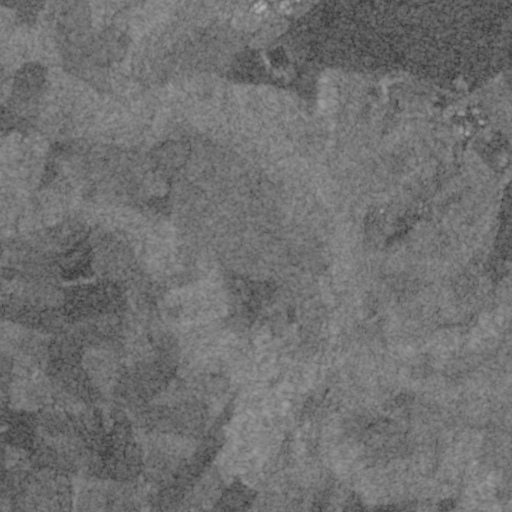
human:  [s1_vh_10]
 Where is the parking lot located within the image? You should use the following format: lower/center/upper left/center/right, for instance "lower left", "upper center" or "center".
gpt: The parking lot is located in the upper center of the image.
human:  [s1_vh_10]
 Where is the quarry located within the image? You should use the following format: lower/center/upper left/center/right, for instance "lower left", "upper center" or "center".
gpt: The quarry is located in the upper right of the image.
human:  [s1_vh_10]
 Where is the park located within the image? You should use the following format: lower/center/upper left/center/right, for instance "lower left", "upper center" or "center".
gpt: There is no park in the image.

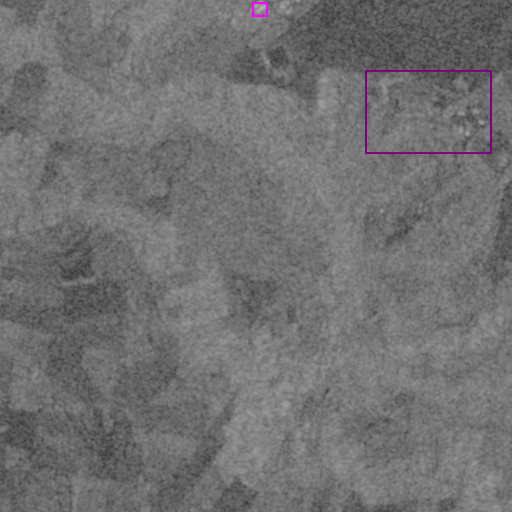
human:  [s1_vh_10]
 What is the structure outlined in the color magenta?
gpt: The structure outlined in magenta is a parking lot.
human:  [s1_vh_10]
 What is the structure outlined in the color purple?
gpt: The structure outlined in purple is a quarry.
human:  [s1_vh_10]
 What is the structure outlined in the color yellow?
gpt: There is no yellow outline.